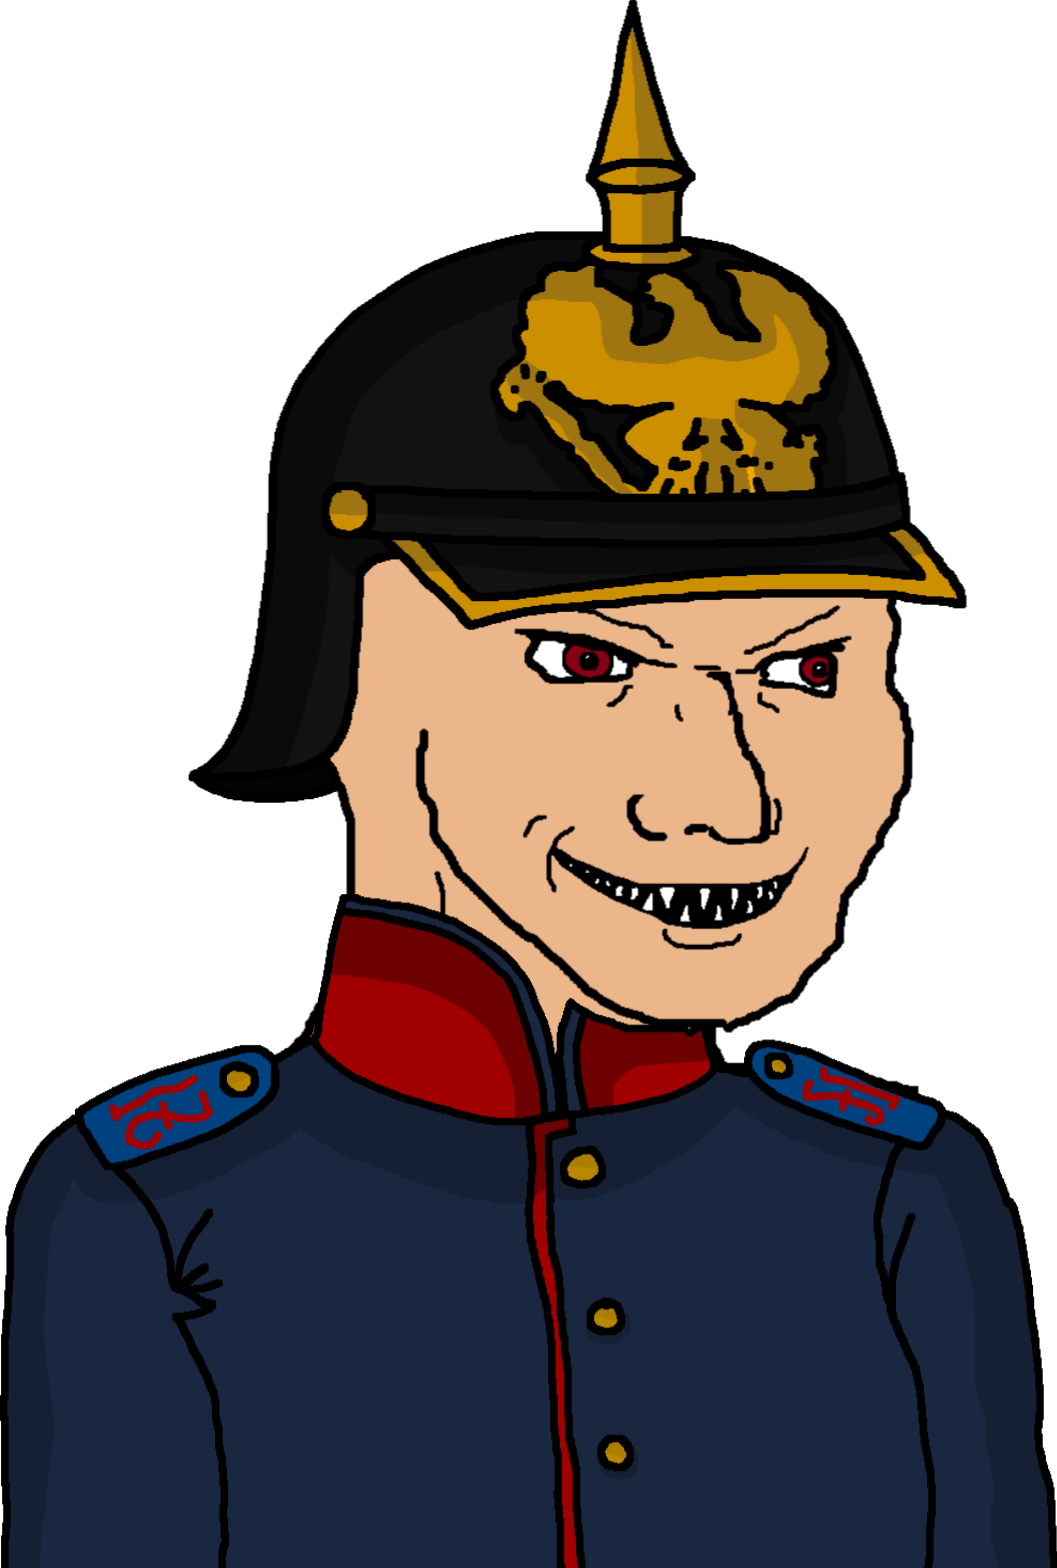
Label: 5_Oomer